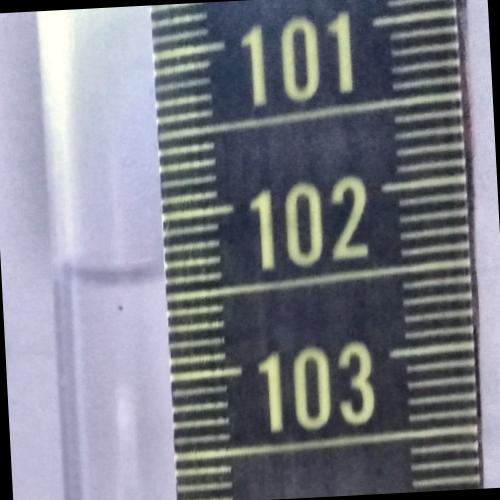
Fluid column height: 102.4 cm